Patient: sex M, age 57
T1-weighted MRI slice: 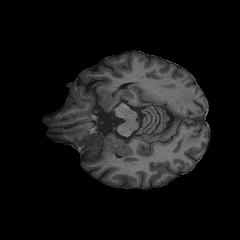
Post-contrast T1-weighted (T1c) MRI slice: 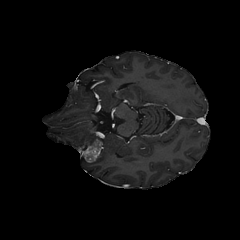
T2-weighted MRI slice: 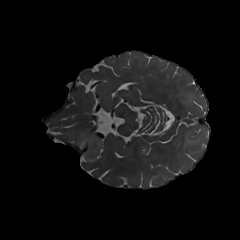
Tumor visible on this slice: yes
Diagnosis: Glioblastoma, IDH-wildtype
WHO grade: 4